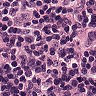
Metastatic tissue present: yes